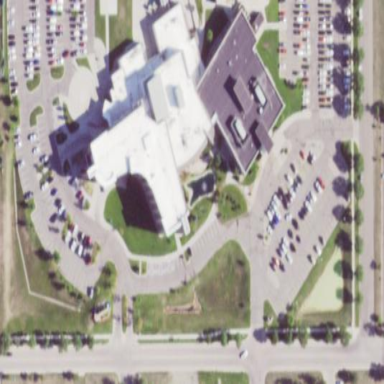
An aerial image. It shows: Healthcare facility identified as hospital.